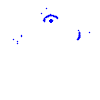
Particle: proton